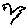
Label: bird